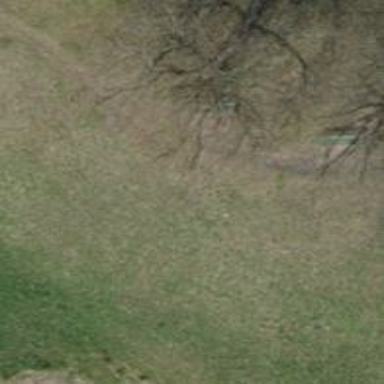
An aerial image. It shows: Bench.